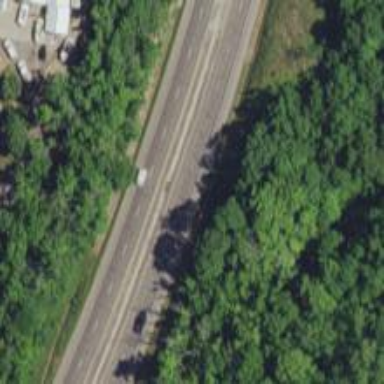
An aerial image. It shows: Expressway with asphalt surface and classified as primary highway.